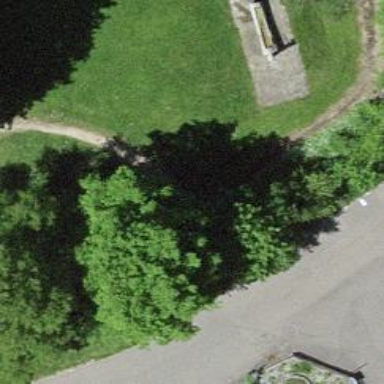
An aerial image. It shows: Bench.